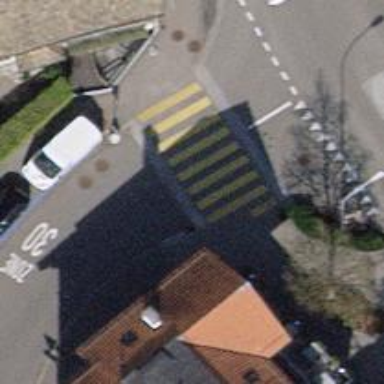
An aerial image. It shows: Marked crossing with zebra stripes on the road.